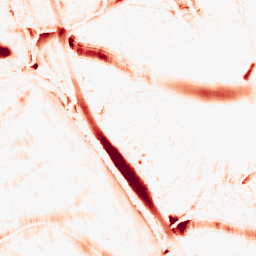
Category: morphological
Decomposition family: morphological_ellipse
Decomposition parameters: operation: opening
width: 30
height: 20
Upsampling method: bilinear
Upsampling parameters: scale: 2
Upsampling scale: 2